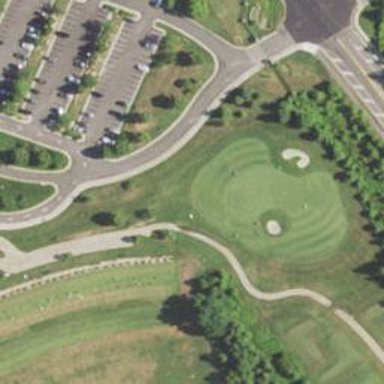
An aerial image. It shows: Golf fairway surrounded by grass.